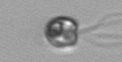
Label: flagellate_morphotype1